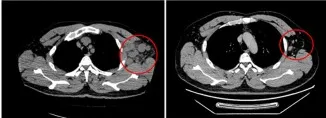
Enhanced abdominal CT during the follow-up period. (B) After six cycles of first-line treatment: perigastric LNs (up); axillary LNs (down).
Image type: radiology (ct)